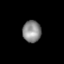
Tissue: lung
Cell type: Epithelial cells
Senescence score: 0.1828
Nuclear area (px): 392
Mean DAPI intensity: 138.714